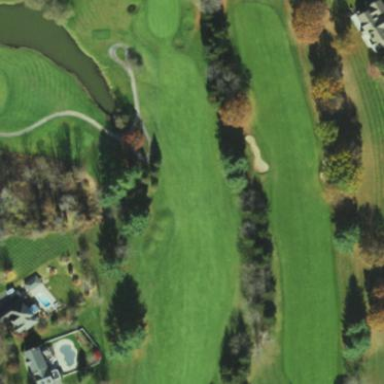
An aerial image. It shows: Golf fairway in the image.